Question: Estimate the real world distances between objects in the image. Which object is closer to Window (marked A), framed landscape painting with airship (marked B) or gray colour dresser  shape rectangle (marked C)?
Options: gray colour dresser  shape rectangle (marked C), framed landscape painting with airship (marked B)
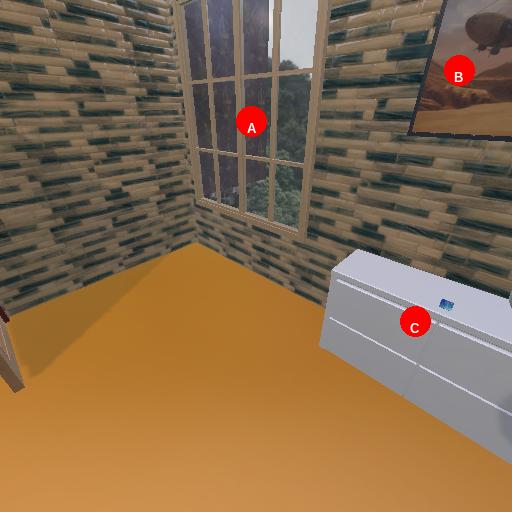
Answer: gray colour dresser  shape rectangle (marked C)